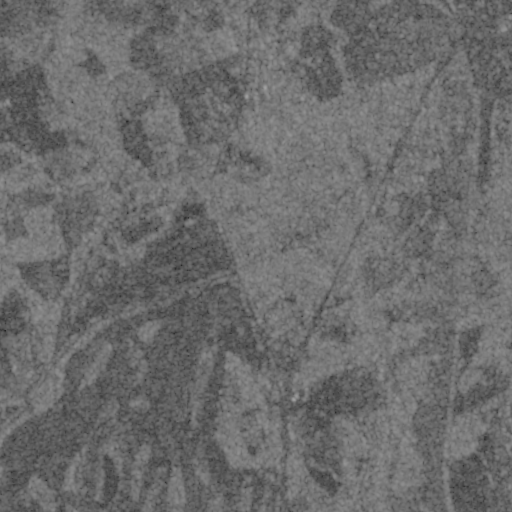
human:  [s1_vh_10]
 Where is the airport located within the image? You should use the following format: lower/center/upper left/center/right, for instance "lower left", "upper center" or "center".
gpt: The airport is located in the upper right of the image.
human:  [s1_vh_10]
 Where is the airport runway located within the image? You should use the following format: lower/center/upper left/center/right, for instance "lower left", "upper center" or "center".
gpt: The airport runway is located in the upper right of the image.
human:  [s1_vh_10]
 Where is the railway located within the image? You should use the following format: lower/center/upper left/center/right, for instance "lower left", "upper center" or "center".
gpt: The railway is located in the upper left of the image.
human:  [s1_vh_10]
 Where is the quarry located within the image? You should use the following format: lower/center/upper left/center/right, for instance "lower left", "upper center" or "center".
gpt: There is no quarry in the image.

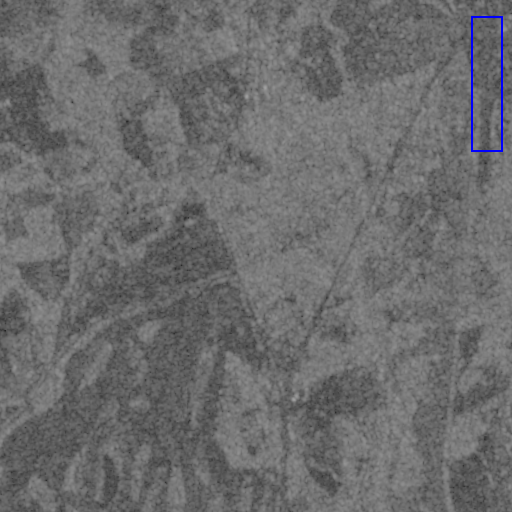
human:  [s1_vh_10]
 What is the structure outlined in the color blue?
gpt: The structure outlined in blue is an airport.
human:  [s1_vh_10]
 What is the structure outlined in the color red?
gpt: There is no red outline.